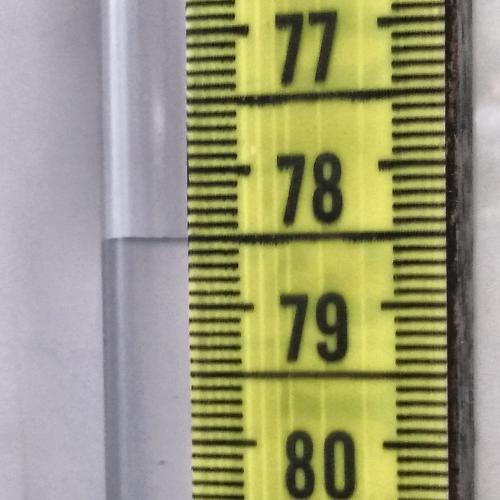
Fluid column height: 78.5 cm